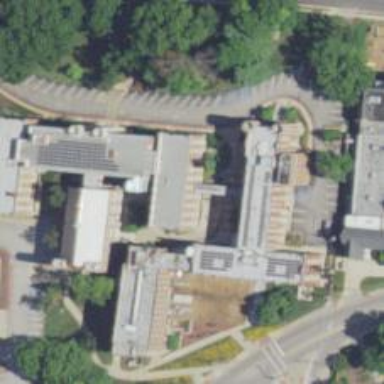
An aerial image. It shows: View of university building.